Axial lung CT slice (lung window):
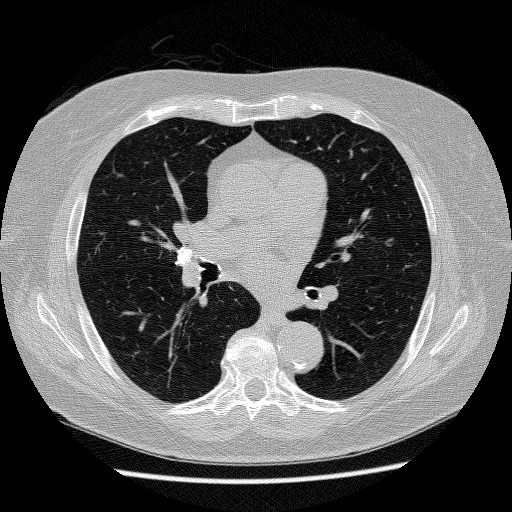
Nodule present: no